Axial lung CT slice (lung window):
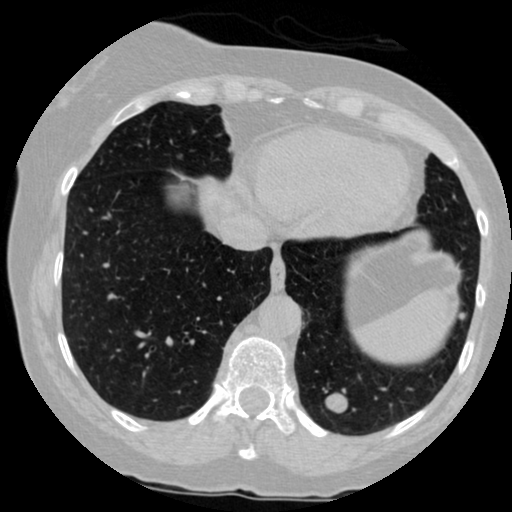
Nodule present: yes
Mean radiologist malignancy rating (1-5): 3.75